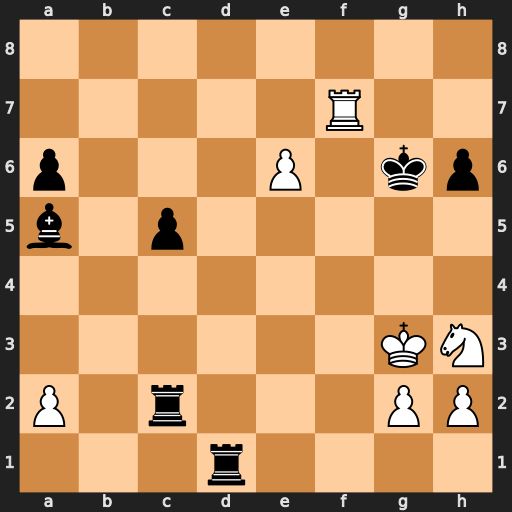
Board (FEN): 8/5R2/p3P1kp/b1p5/8/6KN/P1r3PP/3r4
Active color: w
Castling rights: -
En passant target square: -
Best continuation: Nf4+ Kg5 h4#